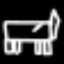
Label: bed